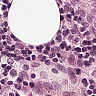
Metastatic tissue present: no